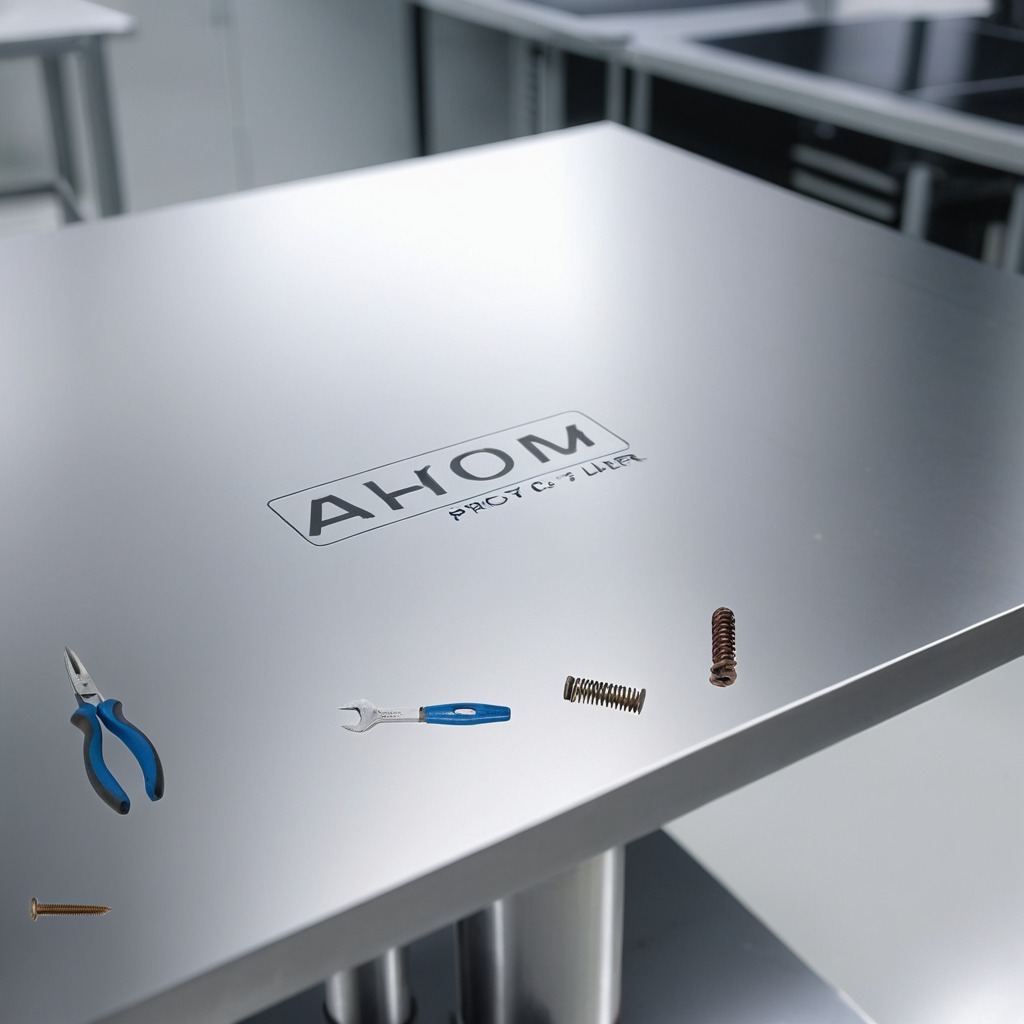
A metal machine screw, an iron nail, pliers, a coiled metal spring, and a wrench are lying on a stainless steel table in a high-end prototyping lab.